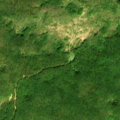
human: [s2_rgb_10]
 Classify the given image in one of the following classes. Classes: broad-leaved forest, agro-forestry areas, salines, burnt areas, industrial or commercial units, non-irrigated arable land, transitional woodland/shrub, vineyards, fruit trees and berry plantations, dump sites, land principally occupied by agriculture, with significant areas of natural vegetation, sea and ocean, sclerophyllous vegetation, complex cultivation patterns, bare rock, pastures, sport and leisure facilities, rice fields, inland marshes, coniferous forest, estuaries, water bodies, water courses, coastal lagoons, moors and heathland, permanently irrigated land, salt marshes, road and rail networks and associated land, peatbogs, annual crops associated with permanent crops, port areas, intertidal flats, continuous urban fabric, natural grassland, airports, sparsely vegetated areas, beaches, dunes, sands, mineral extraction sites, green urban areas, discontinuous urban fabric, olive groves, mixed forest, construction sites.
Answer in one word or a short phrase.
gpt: broad-leaved forest, transitional woodland/shrub